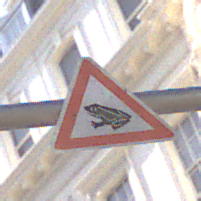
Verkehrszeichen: AmphibienwanderungRechts
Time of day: MorningAfternoon
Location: Outdoor (Urban)
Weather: PartlyCloudy
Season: NotSpecified
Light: Natural